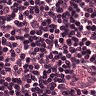
Metastatic tissue present: no